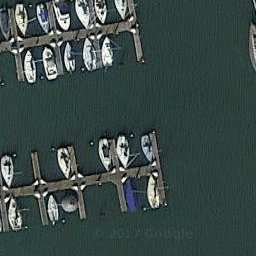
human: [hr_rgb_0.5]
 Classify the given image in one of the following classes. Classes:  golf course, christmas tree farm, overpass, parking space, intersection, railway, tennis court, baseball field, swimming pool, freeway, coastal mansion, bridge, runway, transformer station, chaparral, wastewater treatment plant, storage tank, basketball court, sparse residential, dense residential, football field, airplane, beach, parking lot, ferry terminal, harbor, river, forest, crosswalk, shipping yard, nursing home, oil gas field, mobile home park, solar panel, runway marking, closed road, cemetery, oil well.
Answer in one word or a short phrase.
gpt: harbor